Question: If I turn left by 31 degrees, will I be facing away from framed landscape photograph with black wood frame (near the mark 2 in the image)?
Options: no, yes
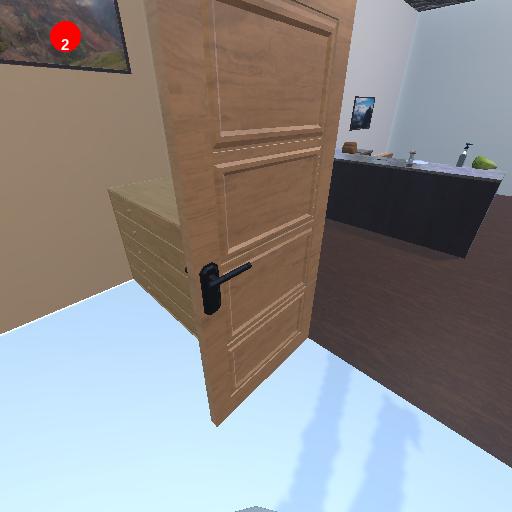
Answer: no